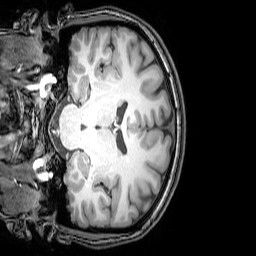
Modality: T1w
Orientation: coronal
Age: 22
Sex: female
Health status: healthy
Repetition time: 0.081 s
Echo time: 0.037 s